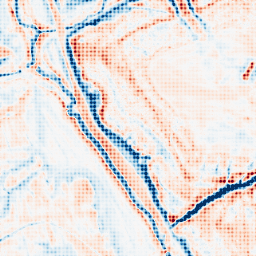
Category: edge_preserving
Decomposition family: bilateral
Decomposition parameters: d: 21
sigma_color: 75
sigma_space: 25
Upsampling method: sinc_blackman
Upsampling parameters: scale: 8
kernel_size: 8
Upsampling scale: 8